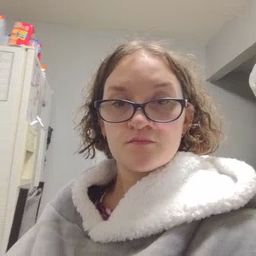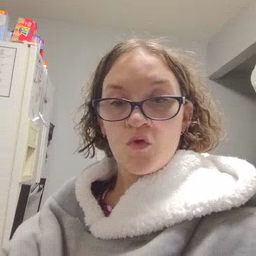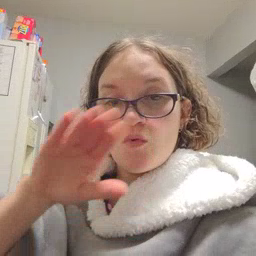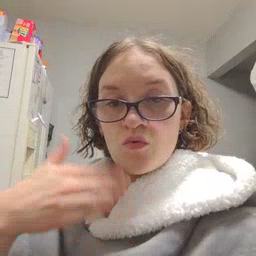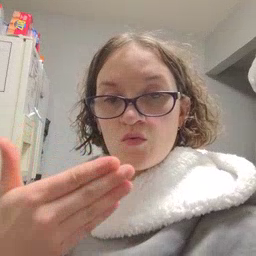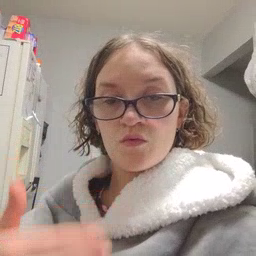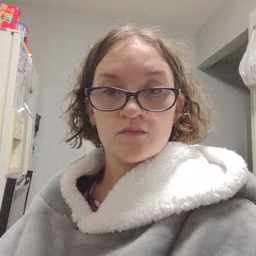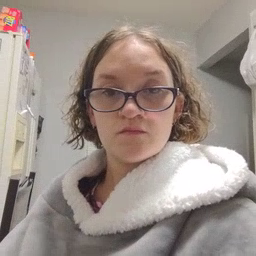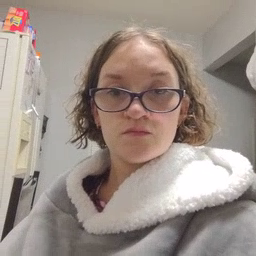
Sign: all